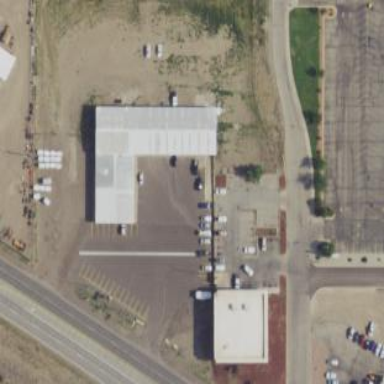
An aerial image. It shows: Building housing car repair shop.